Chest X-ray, PA view. Patient: 56 years old, sex M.
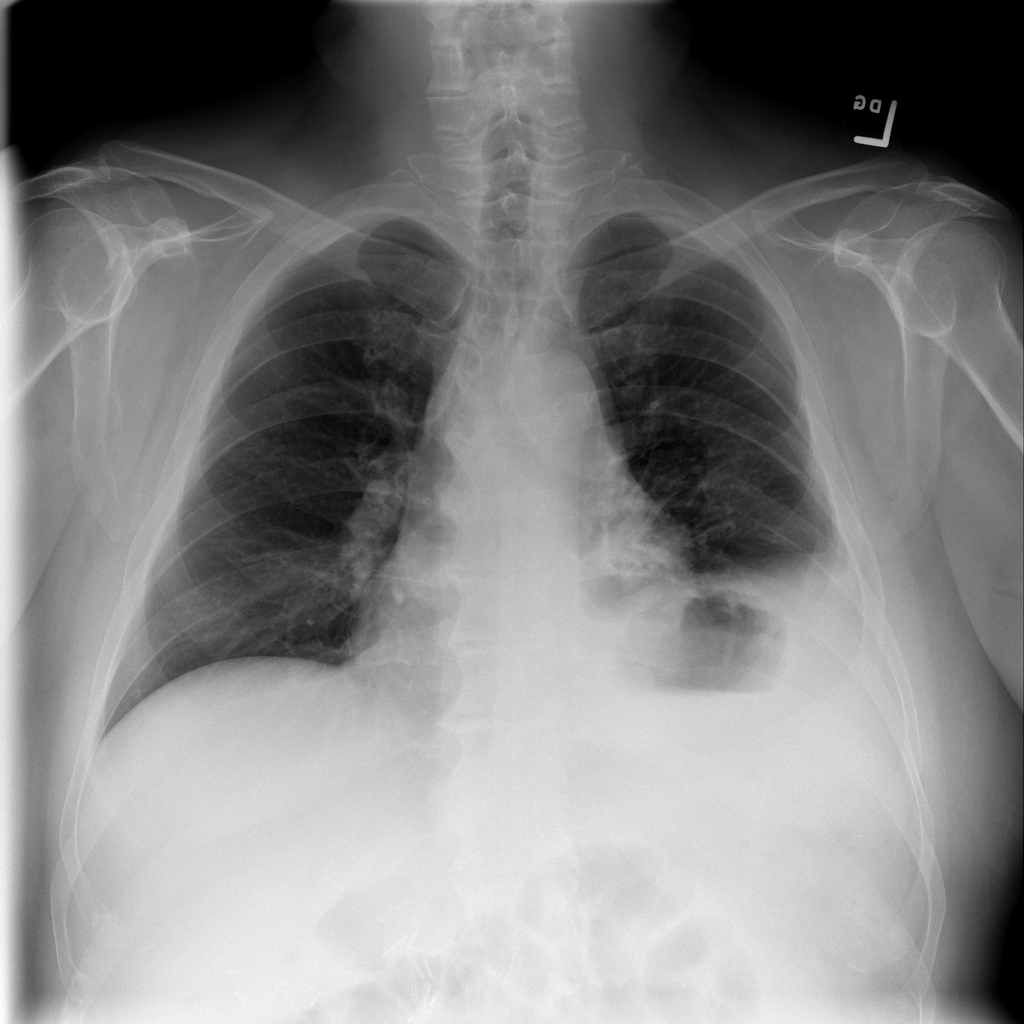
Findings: No Finding